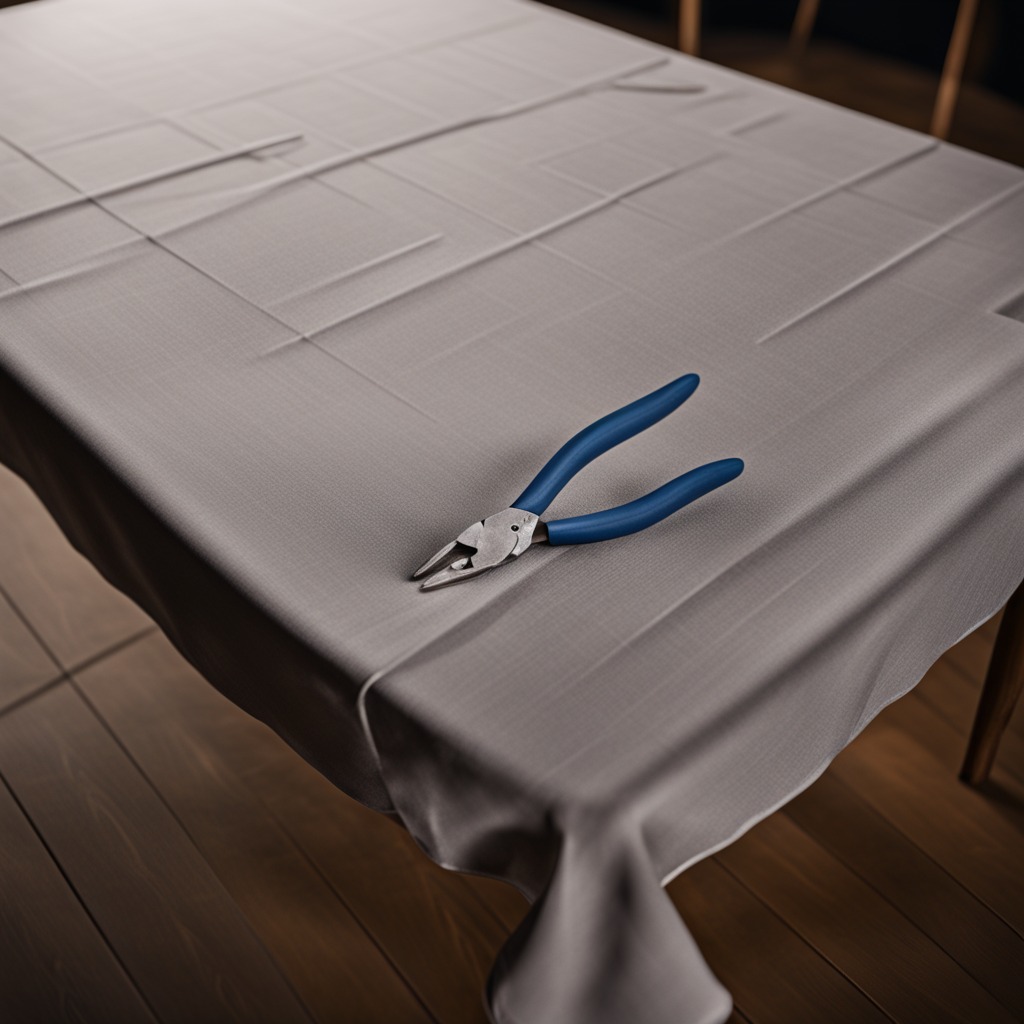
A plier is lying on the wooden table.